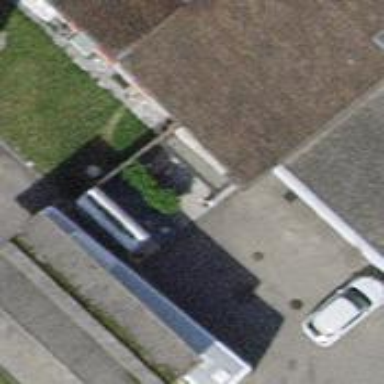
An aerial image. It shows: View of roof of building.